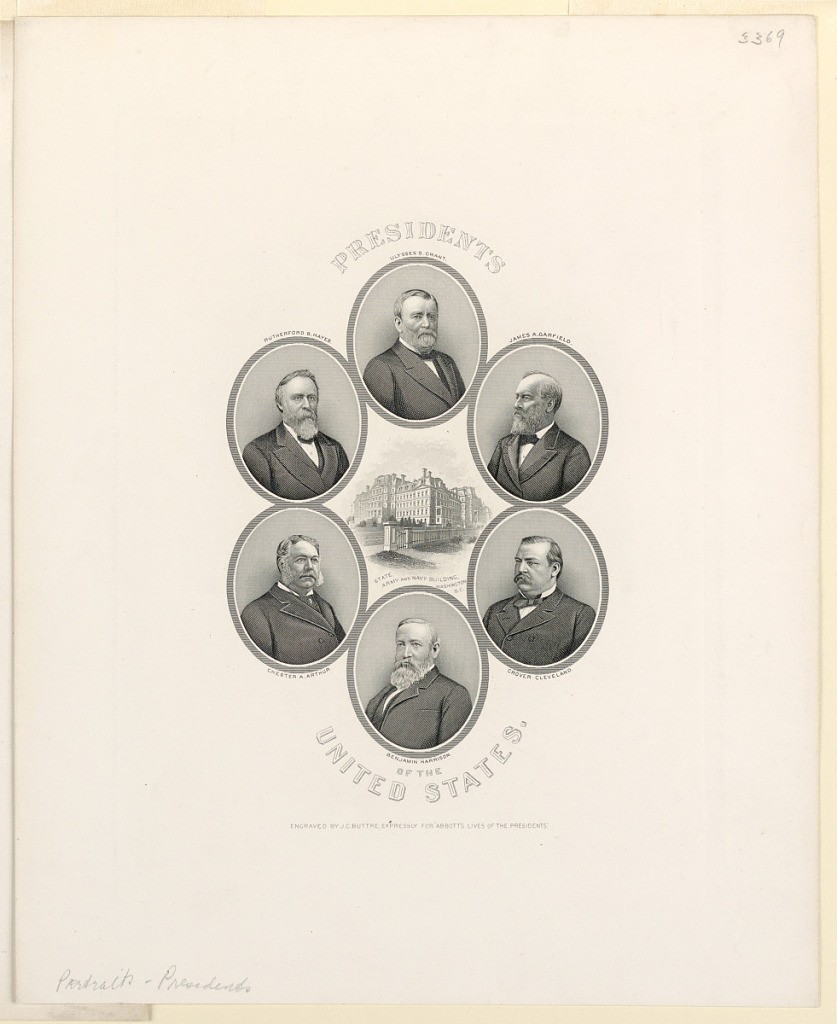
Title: Portraits of United State
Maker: Frederick T. Stuart, 1837 – 1913
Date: ca. 1888
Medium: Steel engraving Support: white wove paper
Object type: Print
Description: Vertical rectangle; within oval frames are bust length portraits of the presidents, grouped around a central vignette of government buildings. Illustration for John Stevens Cabot Abbott's ''Lives of the Presidents.'' matted with 1957-148-50C.